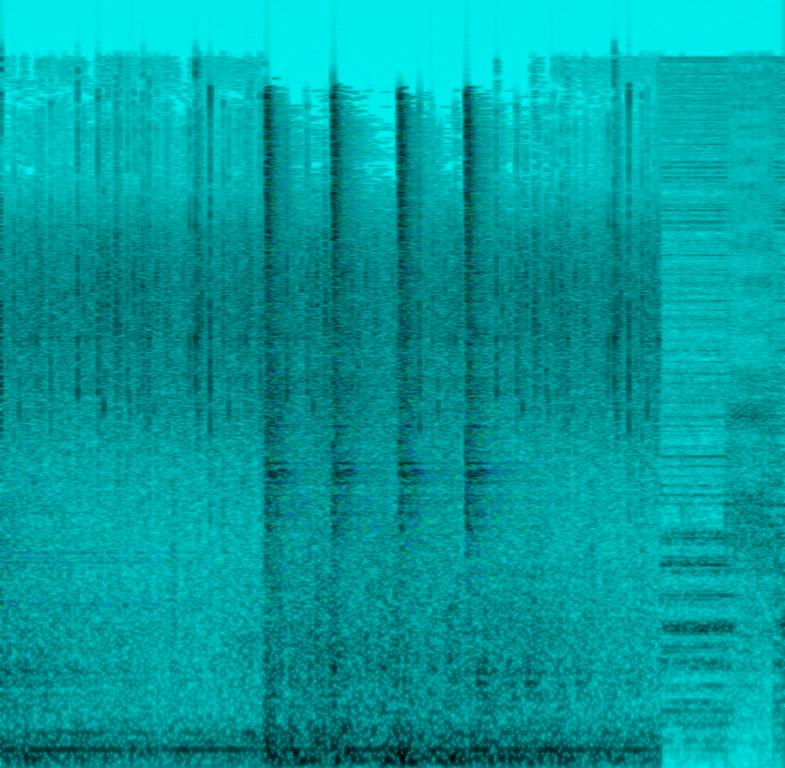
This clip is an instrumental of two separate tracks. The tempo is medium with the first clip of ambient nature sounds during a rainfall like, thunder, lightning and water flowing followed by  a rhythmic clanging of metal. The second clip is sinister music on the synthesiser followed by the buzzing of an electric circuit. The audio is dark, sinister, anticipatory, scary, suspenseful and spooky.